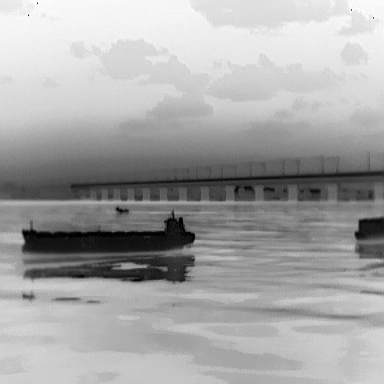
There is a liner in the infrared image.